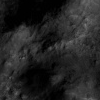
Atmospheric dust classification: not_dusty